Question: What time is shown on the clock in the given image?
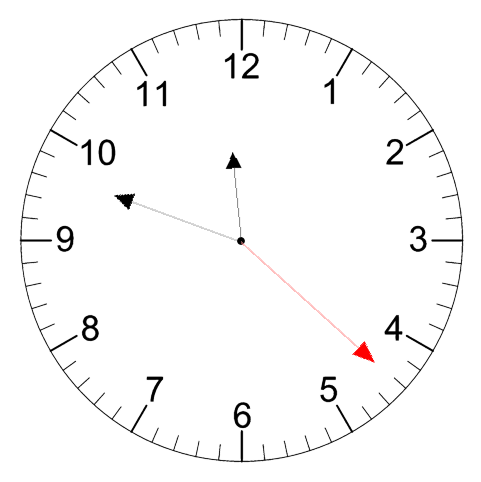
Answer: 11:48:22